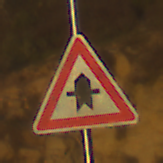
Verkehrszeichen: Vorfahrt
Umgebung: Outdoor, RoadRail
Tageszeit: SunriseSunset
Wetter: PartlyCloudy
Licht: Natural
Jahreszeit: NotSpecified
Kontrast: HighContrast